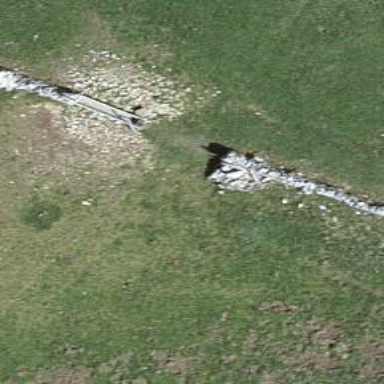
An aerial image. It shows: Wall is shown in the image.